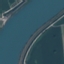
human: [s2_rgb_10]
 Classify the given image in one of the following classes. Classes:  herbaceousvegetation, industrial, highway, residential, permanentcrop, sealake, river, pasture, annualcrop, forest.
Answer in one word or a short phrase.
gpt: River